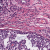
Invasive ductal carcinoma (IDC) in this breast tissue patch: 1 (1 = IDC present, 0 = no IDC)